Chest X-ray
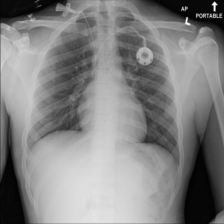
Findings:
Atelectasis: negative
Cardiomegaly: negative
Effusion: negative
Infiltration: negative
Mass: negative
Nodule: negative
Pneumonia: negative
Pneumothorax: negative
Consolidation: negative
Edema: negative
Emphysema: negative
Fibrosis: negative
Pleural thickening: negative
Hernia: negative